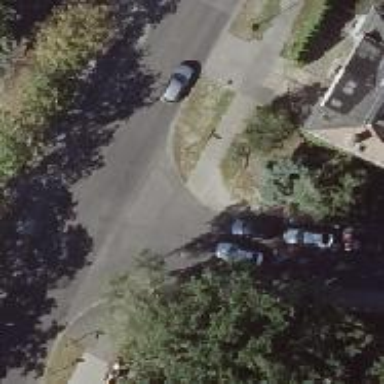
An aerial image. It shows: Residential road with asphalt surface. Both sides have sidewalks.